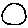
Label: circle